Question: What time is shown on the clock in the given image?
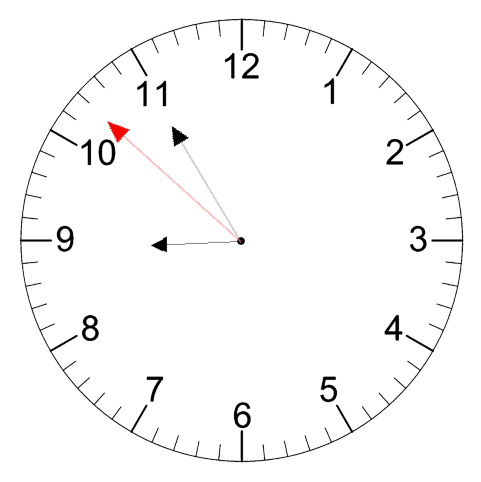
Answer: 08:54:52